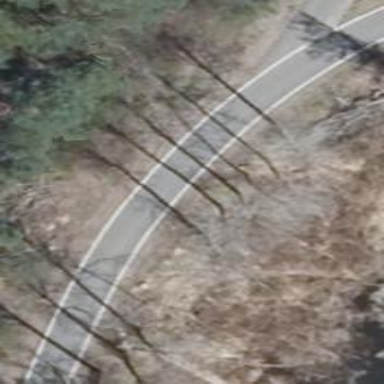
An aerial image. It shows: Unclassified road with asphalt surface featuring dedicated bicycle lane.